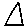
Label: triangle